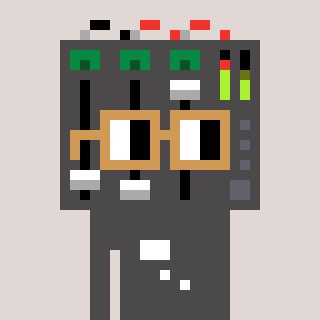
a pixel art character with square brown glasses, a mixer-shaped head and a grayscale-colored body on a warm background